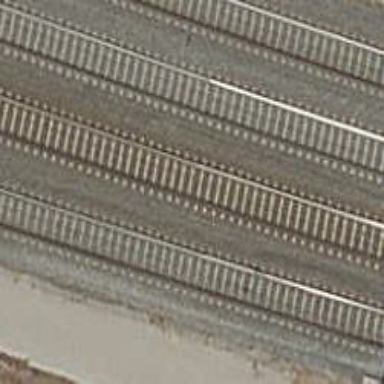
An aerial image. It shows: Four tracks with electrified contact lines for railway services.